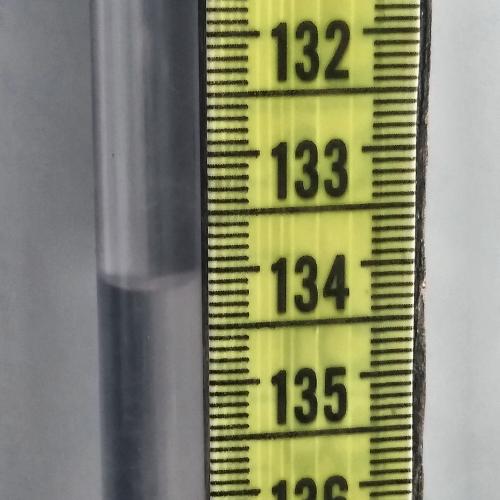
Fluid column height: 134.1 cm